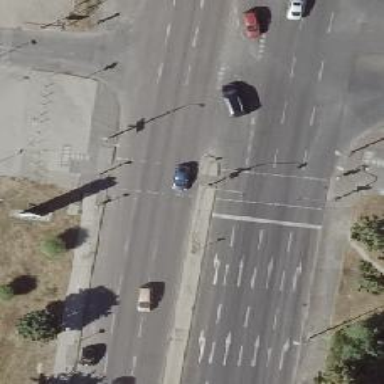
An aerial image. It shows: Crossing with traffic signals.